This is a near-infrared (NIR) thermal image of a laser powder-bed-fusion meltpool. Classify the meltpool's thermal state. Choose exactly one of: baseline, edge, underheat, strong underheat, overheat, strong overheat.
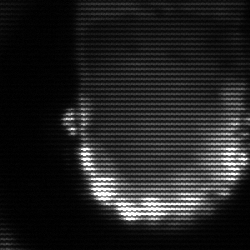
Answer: baseline